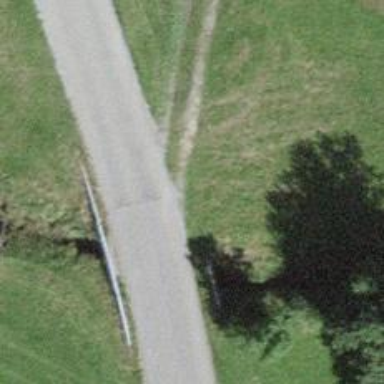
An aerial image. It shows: Unclassified road on bridge.